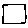
Label: square